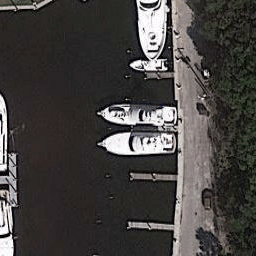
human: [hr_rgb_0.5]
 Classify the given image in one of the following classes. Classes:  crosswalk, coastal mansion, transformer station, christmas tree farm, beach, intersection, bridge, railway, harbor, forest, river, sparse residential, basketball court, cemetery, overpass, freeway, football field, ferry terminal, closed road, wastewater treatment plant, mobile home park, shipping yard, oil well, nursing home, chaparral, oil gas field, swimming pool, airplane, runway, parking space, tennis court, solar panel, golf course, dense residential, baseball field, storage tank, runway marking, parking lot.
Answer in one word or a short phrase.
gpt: harbor